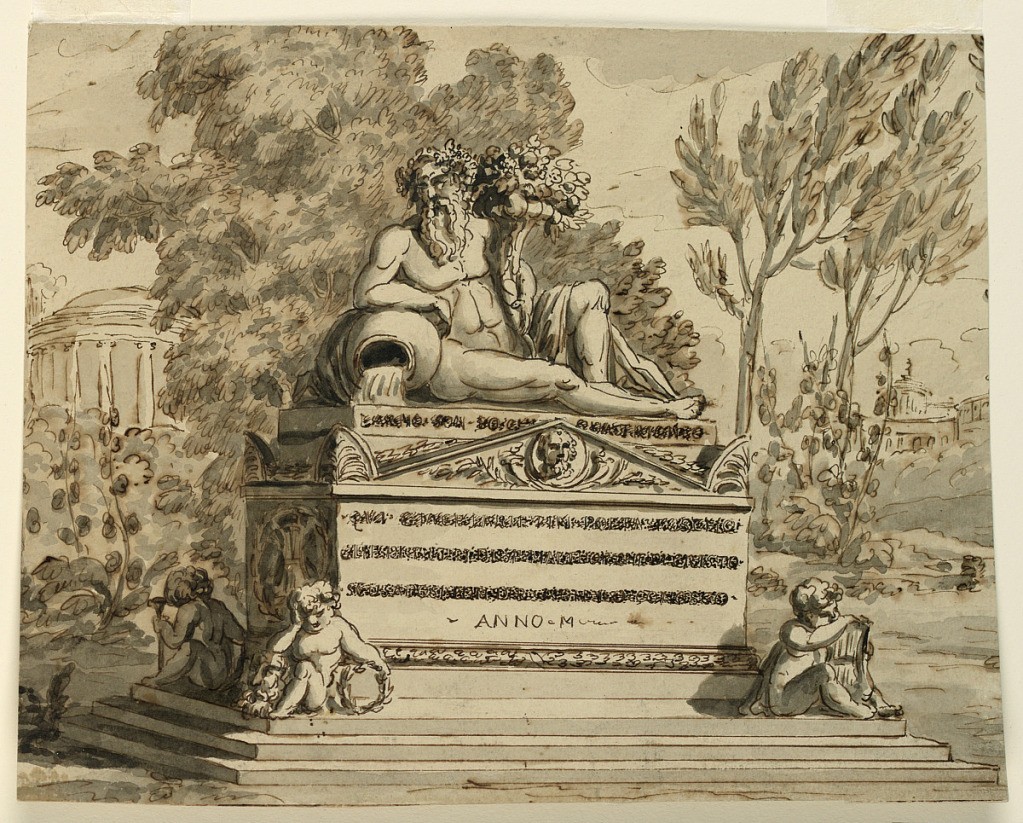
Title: Monument for a poet
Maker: Giuseppe Barberi, Italian, 1746–1809
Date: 1795–1809
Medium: Pen and brown ink, brush and gray wash on beige laid paper
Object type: Drawing
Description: A sarcophagus which is topped by a stream god stands on a platform. Children with attritbutes of poetry sit before its corners. Inscription at the front side of the Sarcophagus: "QVI GIACE LARM. TIN (?) POETA TOSCANO / CHI DISSE(?)….CORONE(?) DI CRISTO / SCUSADOSI….NON LO CONO SCO / ANNO M". In landscape, tempetto in the left, houses in the right rear.